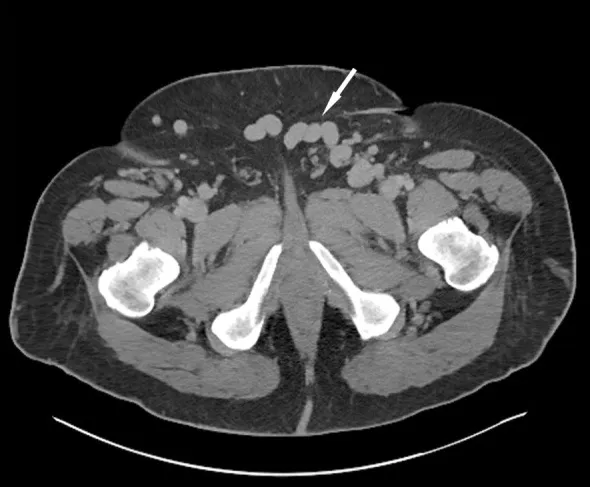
Axial CT of a 50-year old male presenting with bilateral lower extremity edema and pain. Torturous collaterals connecting the great saphenous veins immediately proximal to the saphenofemoral junctions are noted coursing through the anterior pelvic wall adipose tissue (white arrow).
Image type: radiology (ct)